Interaction volume radius: 10 \u00c5
Interaction volume height: 10 \u00c5
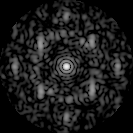
Disorder parameter: 0.5474